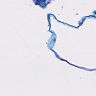
Metastatic tissue present: no